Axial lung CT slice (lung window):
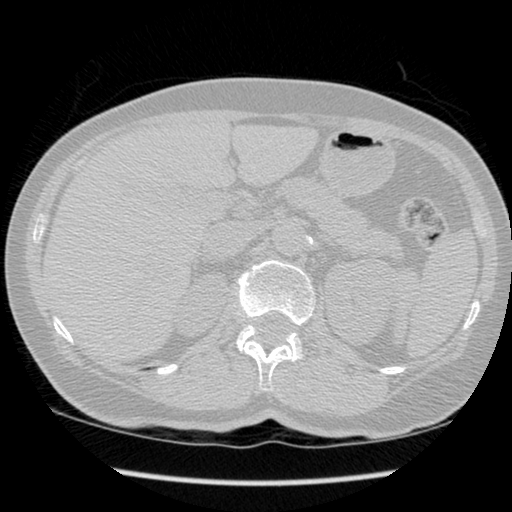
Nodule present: no